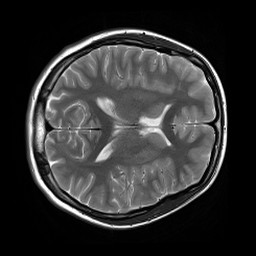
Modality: T2w
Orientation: axial
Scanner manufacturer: siemens
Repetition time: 3.9 s
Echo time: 0.076 s